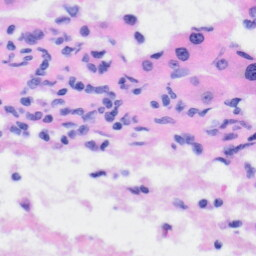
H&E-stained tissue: Liver